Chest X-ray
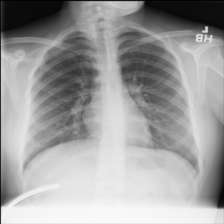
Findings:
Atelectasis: negative
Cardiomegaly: negative
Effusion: negative
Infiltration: positive
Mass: negative
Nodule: negative
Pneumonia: negative
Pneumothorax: negative
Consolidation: negative
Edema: negative
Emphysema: negative
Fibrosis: negative
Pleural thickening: negative
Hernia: negative